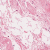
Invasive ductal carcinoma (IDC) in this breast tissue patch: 0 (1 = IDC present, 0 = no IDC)